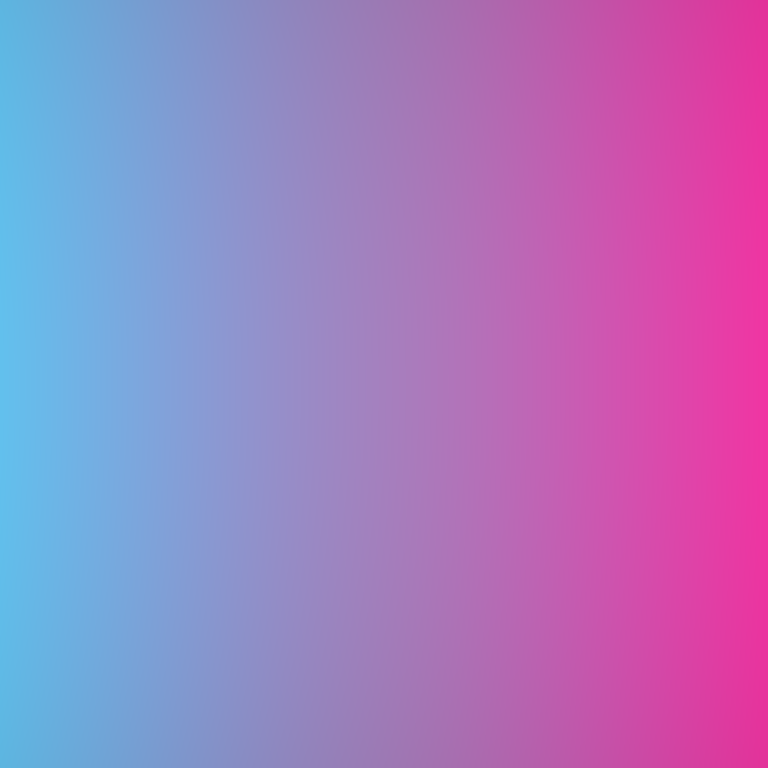
Abstract light effect, smooth gradient from soft blue to vibrant pink, calm atmosphere, diffuse light, no room, no furniture, no objects.